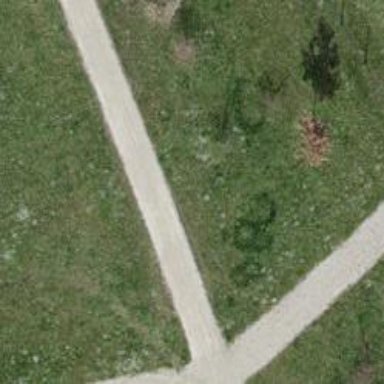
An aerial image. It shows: Footway with fine gravel surface.